Question: Running the following query I am getting an error:
'''
select X
from TABLE_ONE
where COLUMN_ONE_UID = 525
and COLUMN_TWO_UID = 54
and YEAR(X) = 2019
and MONTH(X) = 09
order by SEQUENCE_NO
'''
> Conversion failed when converting date and/or time from character string.

How can I get the query to return all rows where the month is 09 and the year is 2019?
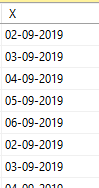
Answer: You have stored as "date" value as a string. This is a really bad format.
So, to answer your question, use string functions:
'''
select X
from DASHBOARD_OBJECT_DATA
where DASHBOARD_OBJECT_SERIES_UID = 525 and
DASHBOARD_OBJECT_UID = 54 and
X like '%-09-2019;
order by SEQUENCE_NO;
'''
Then work on fixing the data so 'X' is stored using the correct type:
'''
update DASHBOARD_OBJECT_DATA
set X = try_convert(concat(right(X, 4), substring(X, 4, 2), left(X, 2)));
alter table DASHBOARD_OBJECT_DATA
alter column X date;
'''